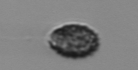
Label: Pseudochattonella_farcimen